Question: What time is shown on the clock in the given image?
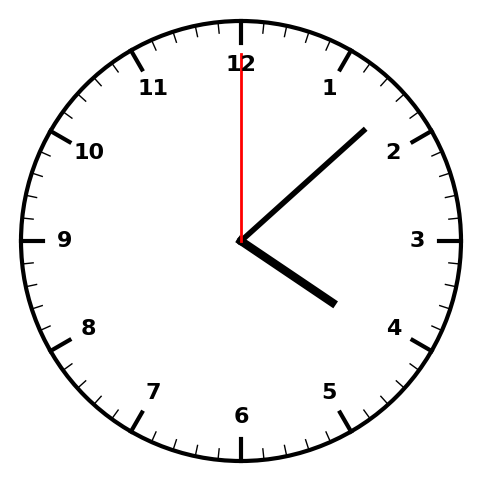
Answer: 04:08:00